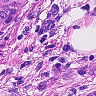
Metastatic tissue present: yes